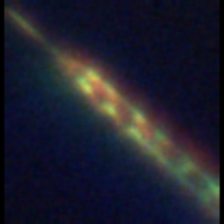
Taxon: Rhizosolenia_Proboscia
Group: Diatoms